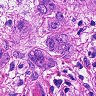
Metastatic tissue present: yes